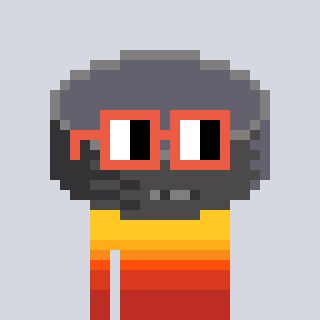
a pixel art character with square orange glasses, a hockey puck-shaped head and a orange-colored body on a cool background